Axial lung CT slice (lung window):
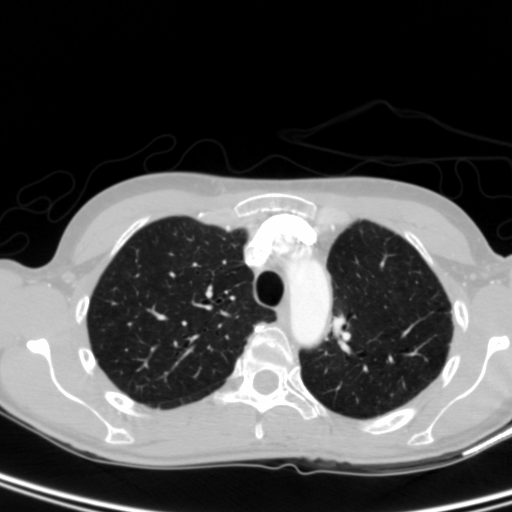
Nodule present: no